Question: My task is to write MATLAB code to produce a 4-part logo as shown in the screenshot. The top left should be black and the bottom right should be white. The other
two colours should be chosen randomly by the program.

I have taken the following approach:
'''
clear all
clc
close all
x = [1 4 1 4 1 6.5 7 7];
y = [3 4 5.5 5 8 7 8 3];
fill(x,y,'k')
'''
which creates the upper left black part. I wonder if that approach is good enough and if it is, what is the next step. I thought of storing those two variables in a shape object or something (I'm not familiar with Matlab) and rotate it somehow. Could you help me with that?
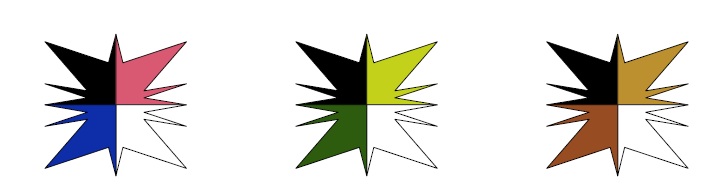
Answer: The easiest way to do this all this, is to make sure that your center point (i.e. the point where the different colors meet), is positioned at '[0,0]'. Then a rotation of the figure (by multiple of 90deg) boils down to changing the sign of either the 'x' and/or 'y' values of your contour.
If you need the figure to be at a point different from '[0 0]', just add these coordinates after you did the rotation.
So starting from your code, you can do this:
'''
x = [1 4 1 4 1 6.5 7 7]-7;
y = [3 4 5.5 5 8 7 8 3]-3;
c = [5 6];
col = [0 0 0;
rand(2,3);
1 1 1];
fill( x+c(1), y+c(2),col(1,:)); hold on;
fill(-x+c(1), y+c(2),col(2,:));
fill( x+c(1),-y+c(2),col(3,:));
fill(-x+c(1),-y+c(2),col(4,:)); hold off;
'''
Clarification for the 'col' and 'c' variables.
The variable 'col' contains the colors to be used in rgb style, where each row is a color. 'rand' generates uniformly random numbers in the range '[0,1]', which is also where the values for the colors are expected to be. In the code above a '2x3' random matrix is generated, so that means 2 random colors which fits perfectly within the 'col' matrix.
The variable 'c' contains the center of your figure. If you look at the plot, the center will be at '<URL> more easily, but that's just a matter of choice.